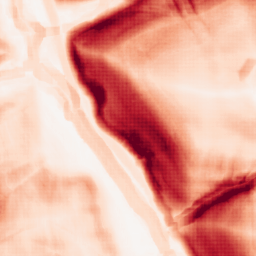
Category: morphological
Decomposition family: morphological_square
Decomposition parameters: operation: gradient
size: 10
Upsampling method: sinc_blackman
Upsampling parameters: scale: 4
kernel_size: 8
Upsampling scale: 4